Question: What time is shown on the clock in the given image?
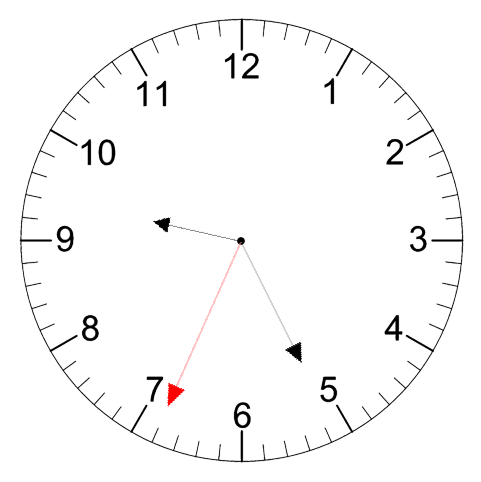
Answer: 09:25:34